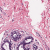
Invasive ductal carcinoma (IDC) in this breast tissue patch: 0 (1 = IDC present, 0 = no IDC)